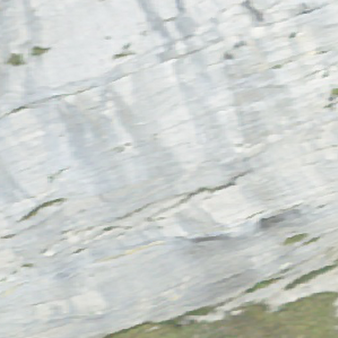
Label: other